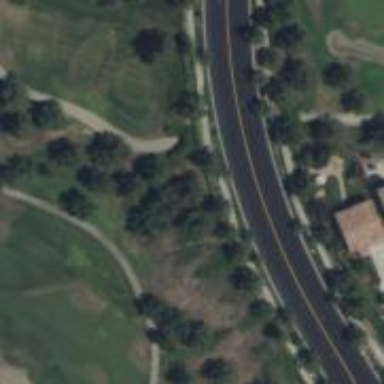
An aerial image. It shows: Path used for both walking and golf.